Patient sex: M
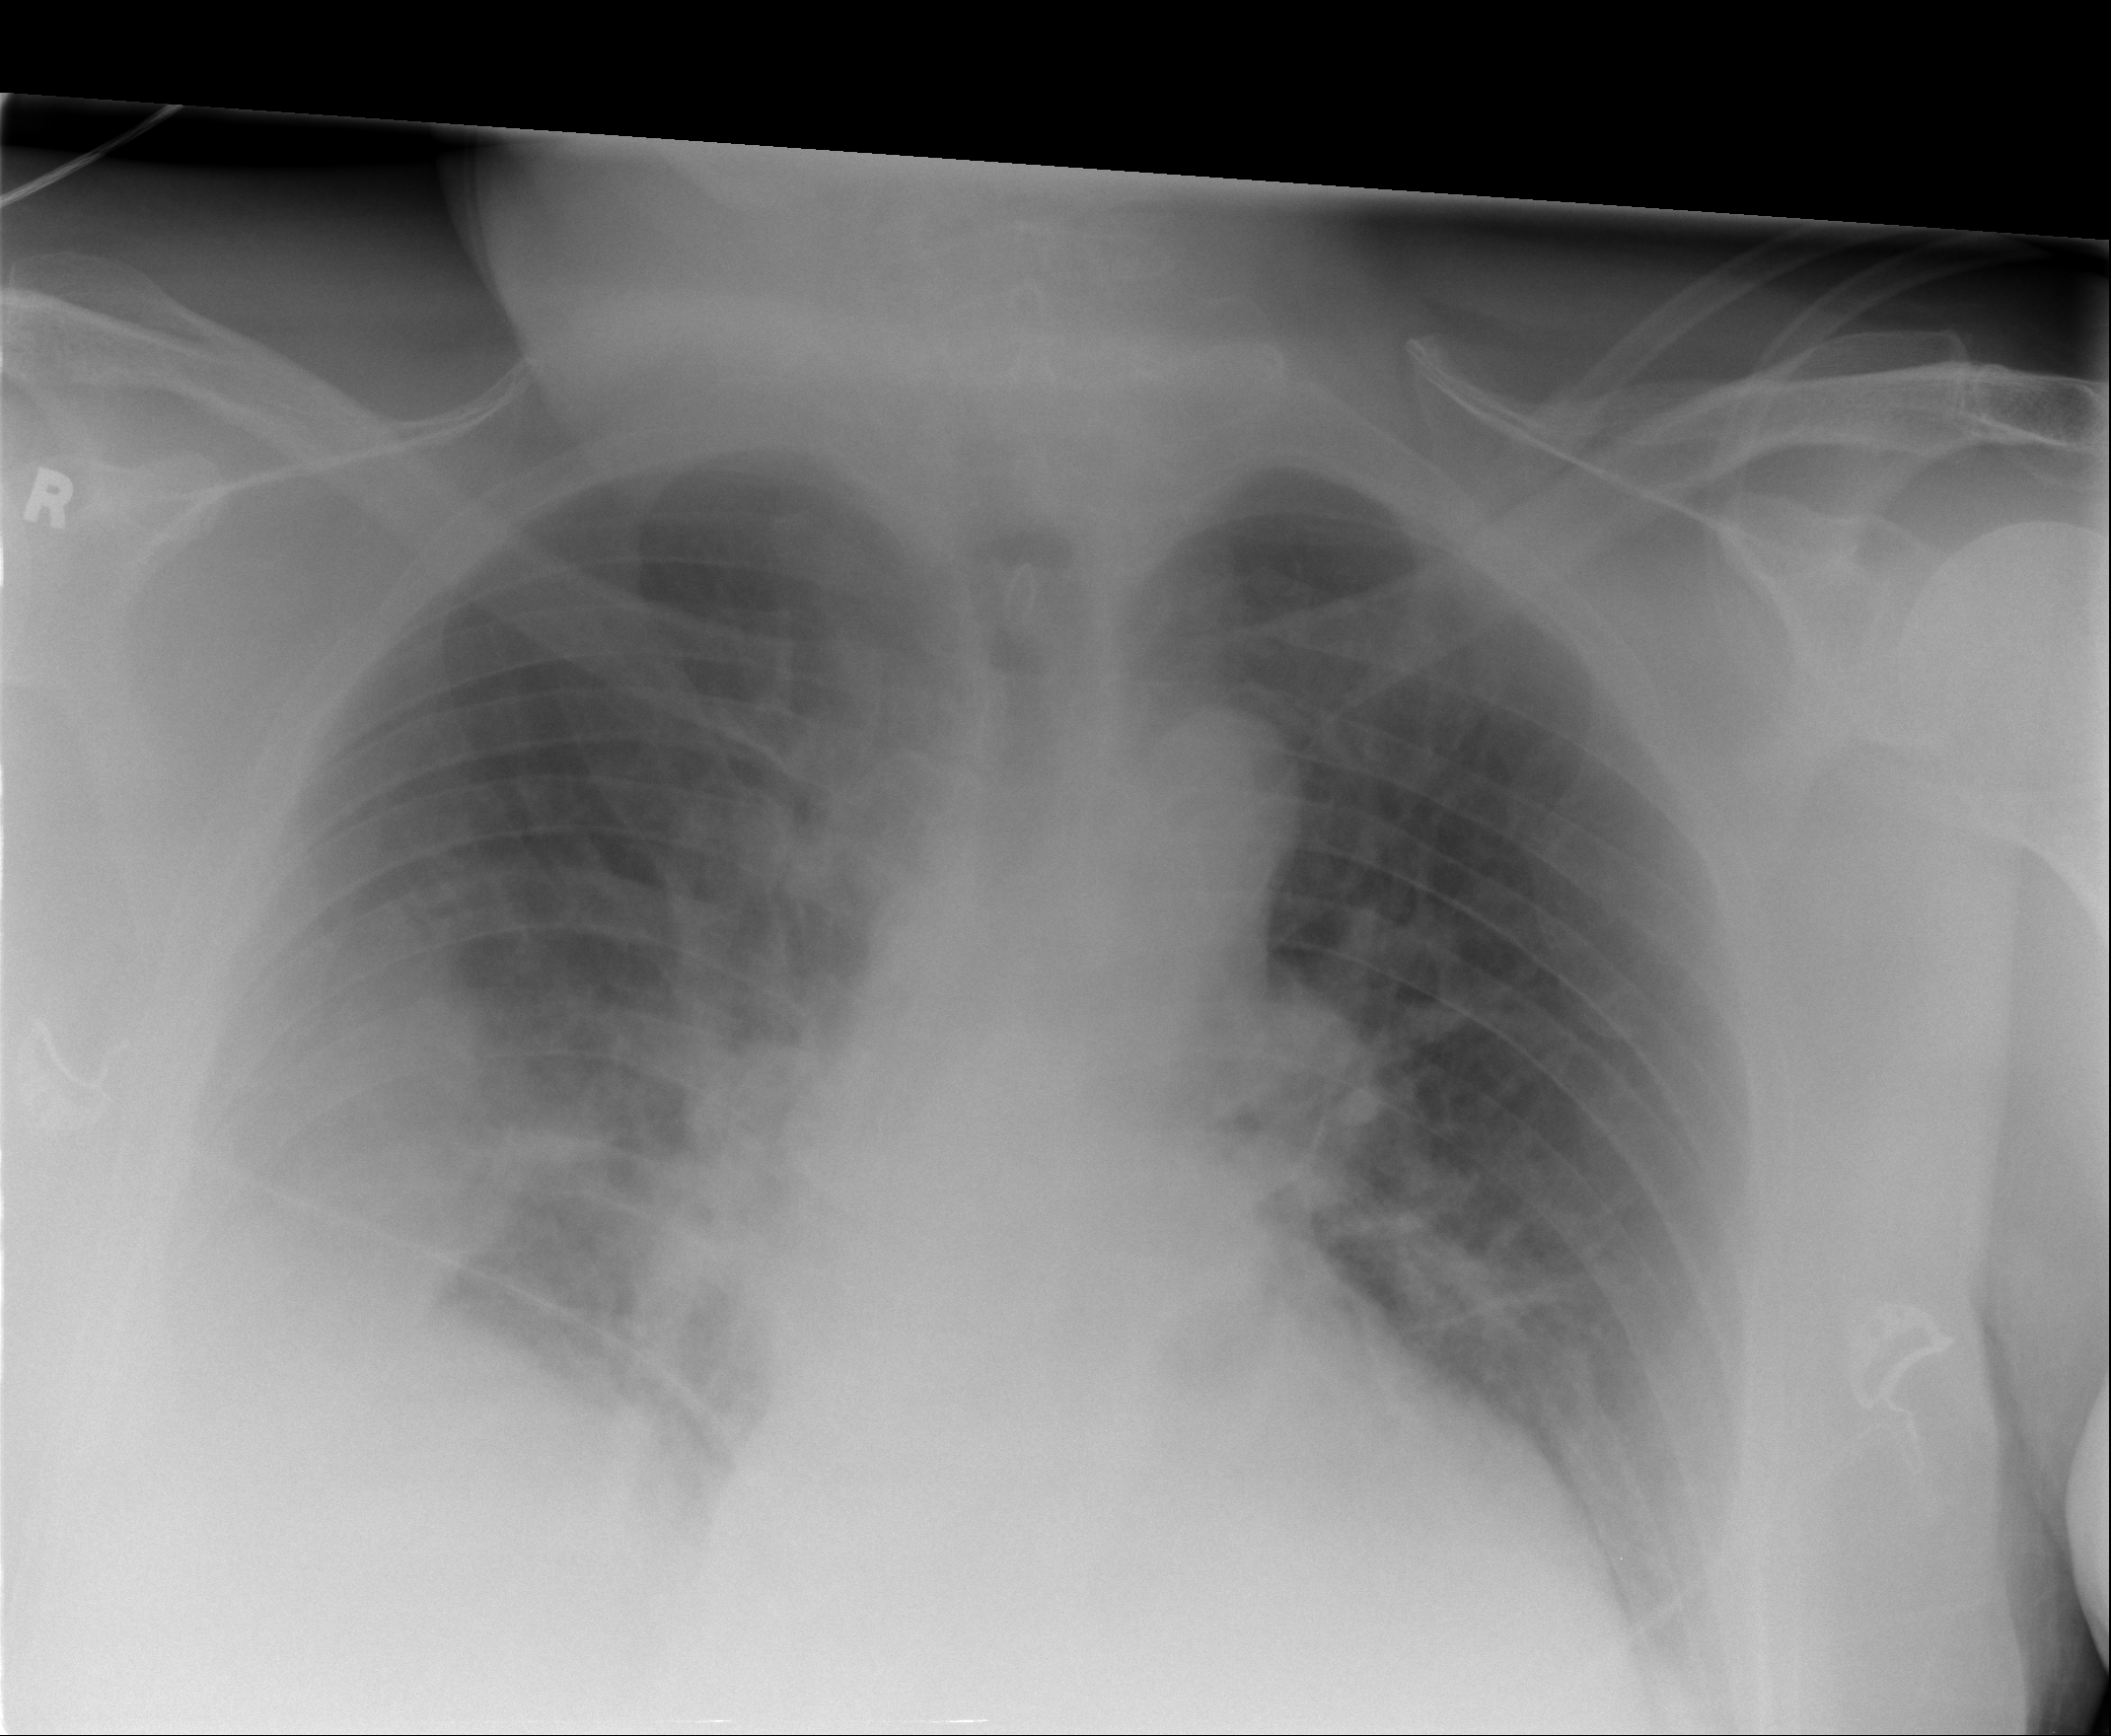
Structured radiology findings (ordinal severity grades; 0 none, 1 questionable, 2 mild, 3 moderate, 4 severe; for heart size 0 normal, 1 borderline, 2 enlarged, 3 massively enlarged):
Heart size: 2
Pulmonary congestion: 2
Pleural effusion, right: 2
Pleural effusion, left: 0
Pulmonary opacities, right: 3
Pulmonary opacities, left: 0
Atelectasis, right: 2
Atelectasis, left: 2